Question: I have imported this library <URL>, in to my project but yet unable to use the class named "crypt" to encrypt string by passing and to crypt method in it.
'''
public class JavaApplication6 {
public static void main(String[] args) {
// TODO code application logic here
String password = "rasmuslerdorf";
String salt = "$6$rounds=5000$usesomesillystringforsalt$";
String encrypted = Crypt.crypt(password, salt);
System.out.println(""+encrypted);
}
}
'''
this is the imported library contains,

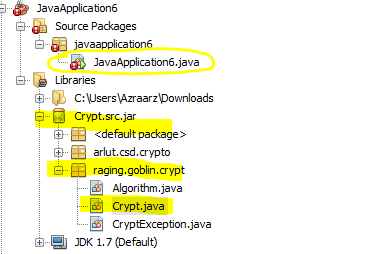
Answer: Based on your posted code, I suspect you aren't getting the correct 'Crypt'. I suggest you use a <URL> and change this,
'''
String encrypted = Crypt.crypt(password, salt);
'''
to
'''
String encrypted = crypt(password, salt);
'''
or you might use,
'''
String encrypted = raging.goblin.crypt.Crypt.crypt(password, salt);
'''
And the 'static import' would be,
'''
static import raging.goblin.crypt.Crypt.crypt;
'''
Finally your image tells me you got the src jar, the way you're using it you want the binary jar.